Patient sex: M
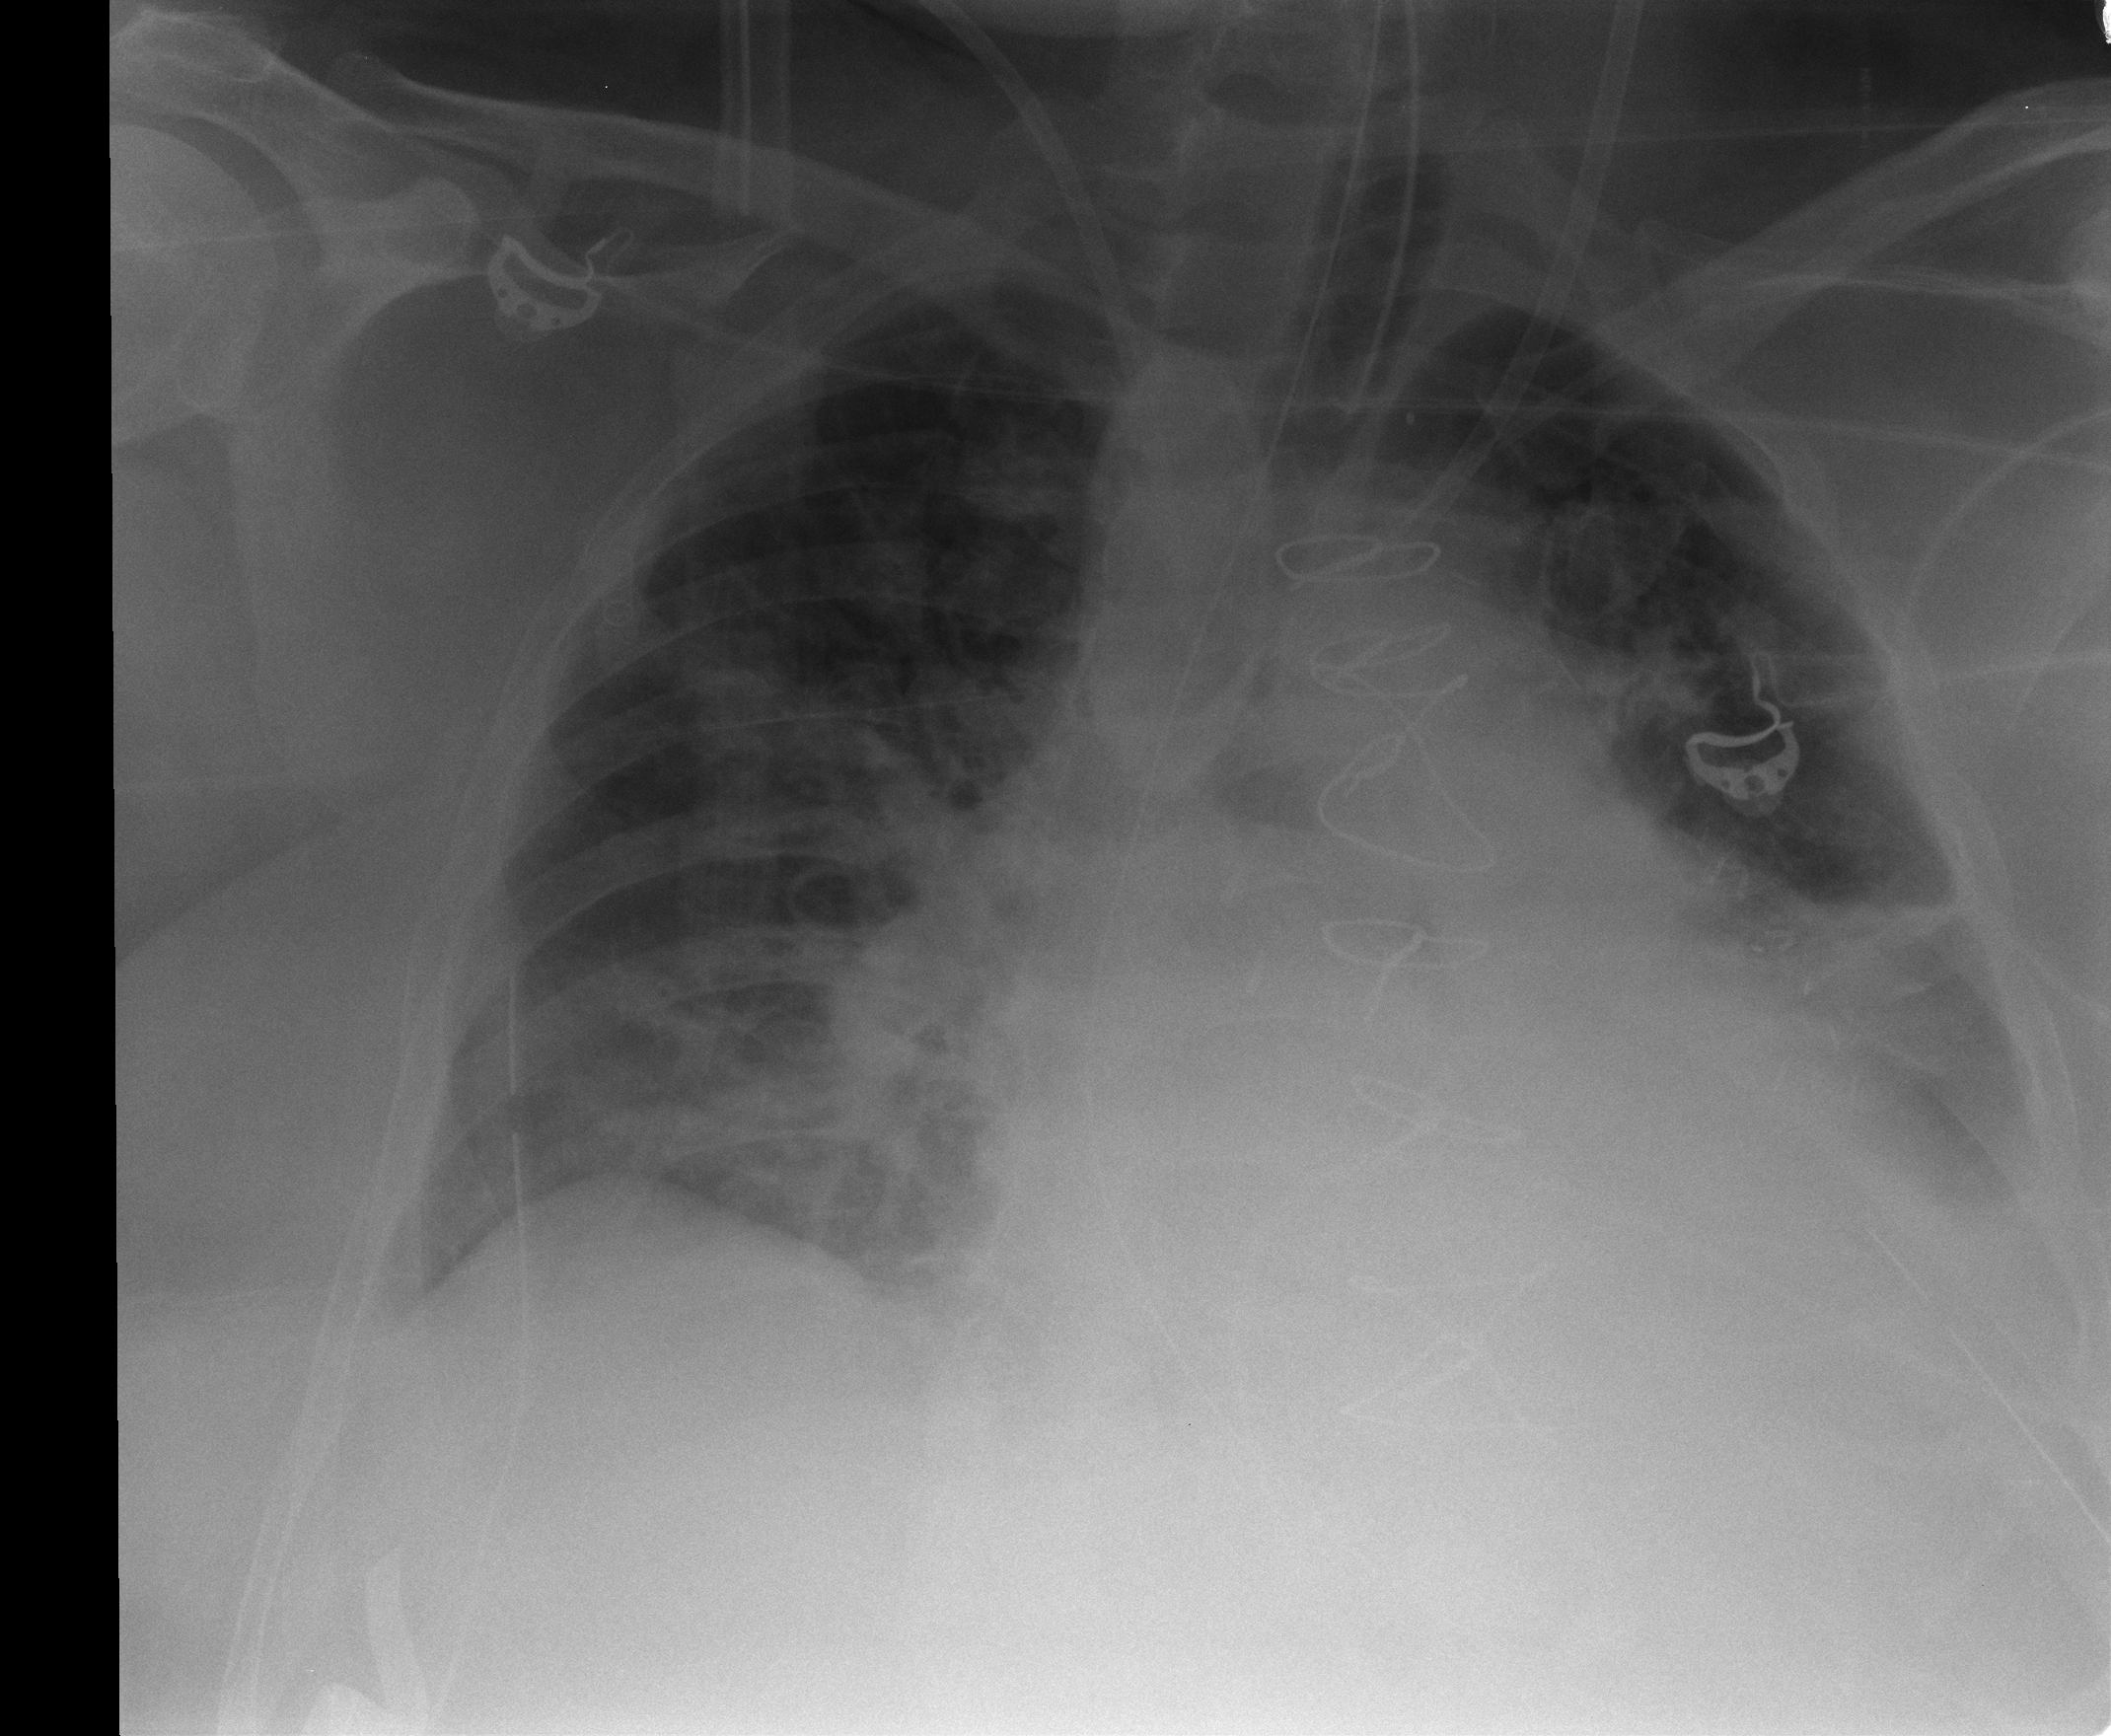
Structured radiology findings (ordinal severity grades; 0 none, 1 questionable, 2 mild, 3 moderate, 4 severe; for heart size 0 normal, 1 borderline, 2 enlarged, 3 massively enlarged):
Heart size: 2
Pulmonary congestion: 2
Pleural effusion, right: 1
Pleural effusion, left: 2
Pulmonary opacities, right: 2
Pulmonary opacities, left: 2
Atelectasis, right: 2
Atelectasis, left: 2